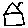
Label: house